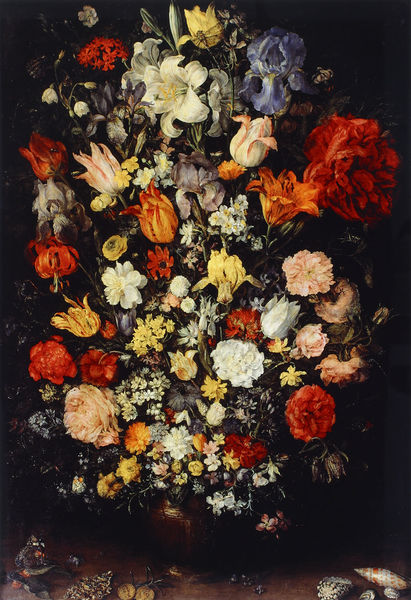
Titel: Großer Mailänder Blumenstrauß
Künstler: Jan Brueghel d. Ä.
Institution: Mailand, Pinacoteca Ambrosiana
Schlagwörter: blau, dunkel, weiß, gelb, grün, blumen, braun, grau, orange, schwarz, blüten, rose, rot, öl, natur, pflanzen, rosa, krug, stillleben, vase, blumentopf, topf, düster, wild, tulpen, strauss, blumenstrauss, iris, lilien, narzissen